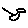
Label: bird